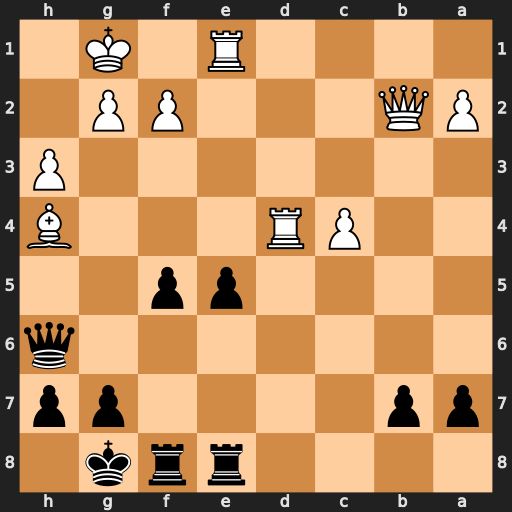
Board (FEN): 4rrk1/pp4pp/7q/4pp2/2PR3B/7P/PQ3PP1/4R1K1
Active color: b
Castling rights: -
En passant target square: -
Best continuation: exd4 Rxe8 Rxe8